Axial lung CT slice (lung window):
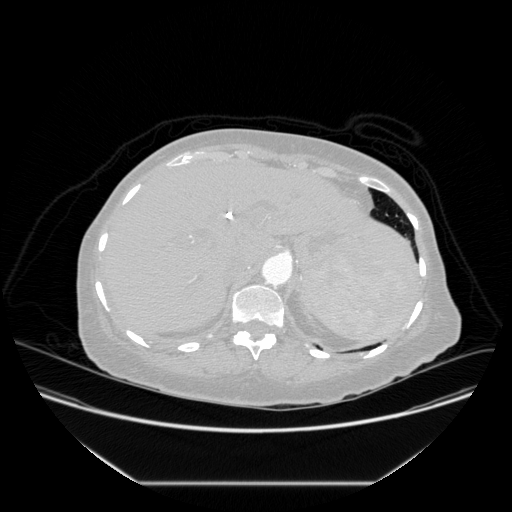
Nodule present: no